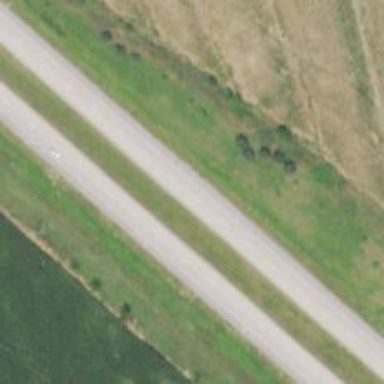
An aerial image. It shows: This image shows trunk highway that functions as expressway.